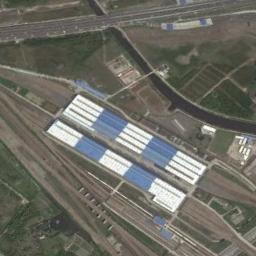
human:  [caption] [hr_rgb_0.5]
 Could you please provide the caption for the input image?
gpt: The railway station has lots of railways and two blue-white buildings and a river is next to the railway station .

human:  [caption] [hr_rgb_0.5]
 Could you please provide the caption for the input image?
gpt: There are some roads beside the railway station .

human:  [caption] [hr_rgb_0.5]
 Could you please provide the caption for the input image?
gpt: A well-equipped railway station in a good suburb .

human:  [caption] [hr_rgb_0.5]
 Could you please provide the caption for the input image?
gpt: The railway station is next to the farmland .

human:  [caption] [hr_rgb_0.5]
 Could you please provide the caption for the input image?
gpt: There are some green meadows around the blue and white railway station .